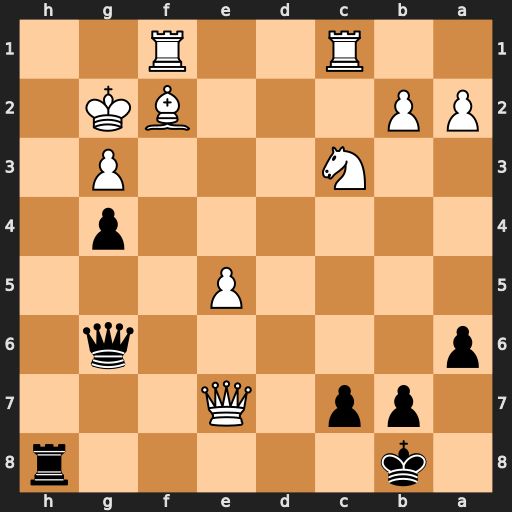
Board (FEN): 1k5r/1pp1Q3/p5q1/4P3/6p1/2N3P1/PP3BK1/2R2R2
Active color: b
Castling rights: -
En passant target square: -
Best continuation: Qc6+ Ne4 Qxe4+ Kg1 Qh1#